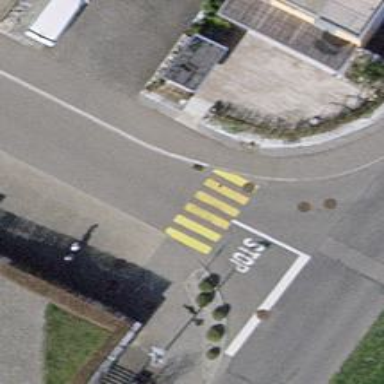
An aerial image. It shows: Uncontrolled crossing on the road.